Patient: sex F, age 58
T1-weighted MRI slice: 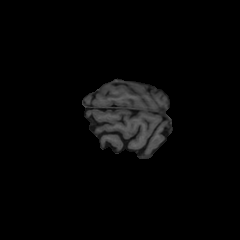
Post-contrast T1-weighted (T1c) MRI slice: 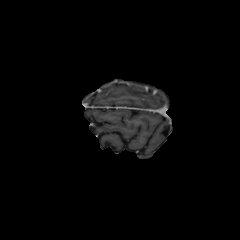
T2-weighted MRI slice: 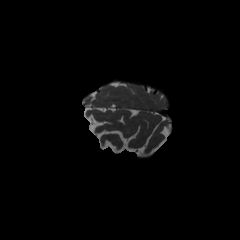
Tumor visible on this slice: no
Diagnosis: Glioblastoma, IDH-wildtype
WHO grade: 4